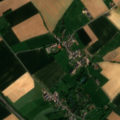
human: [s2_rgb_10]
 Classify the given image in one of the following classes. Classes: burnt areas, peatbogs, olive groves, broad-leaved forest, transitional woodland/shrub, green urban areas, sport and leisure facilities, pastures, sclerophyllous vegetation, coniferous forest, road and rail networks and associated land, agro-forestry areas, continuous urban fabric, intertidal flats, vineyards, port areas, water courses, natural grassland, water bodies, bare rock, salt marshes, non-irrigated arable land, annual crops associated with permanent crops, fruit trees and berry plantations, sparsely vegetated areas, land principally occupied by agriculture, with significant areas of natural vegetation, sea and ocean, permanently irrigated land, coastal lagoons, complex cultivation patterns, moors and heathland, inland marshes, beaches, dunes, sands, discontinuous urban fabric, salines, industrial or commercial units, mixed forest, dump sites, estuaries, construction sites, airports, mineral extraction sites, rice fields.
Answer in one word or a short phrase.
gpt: discontinuous urban fabric, non-irrigated arable land, pastures, complex cultivation patterns